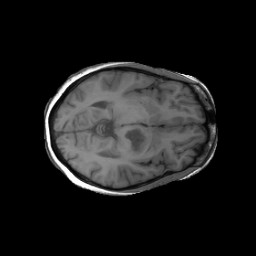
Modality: T1w
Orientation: axial
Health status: ill
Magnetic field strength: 3 T